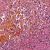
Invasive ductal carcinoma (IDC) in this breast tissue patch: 0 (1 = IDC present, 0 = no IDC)